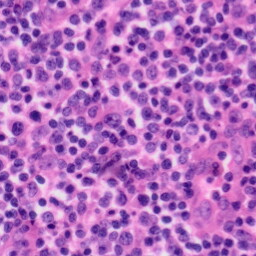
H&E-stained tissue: Tonsil